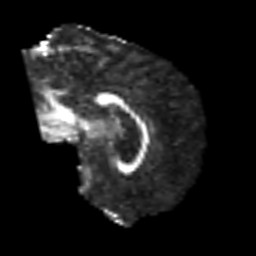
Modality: FA
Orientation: sagittal
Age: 41
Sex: male
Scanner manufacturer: siemens
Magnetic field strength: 3 T
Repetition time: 6.1 s
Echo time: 0.101 s